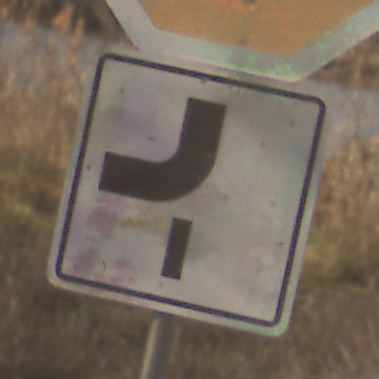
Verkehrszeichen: VerlaufVorfahrtsstrasse7
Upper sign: Stop
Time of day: SunriseSunset
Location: Outdoor (Nature)
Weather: PartlyCloudy
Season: NotSpecified
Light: Natural